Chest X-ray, AP view. Patient: 72 years old, sex F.
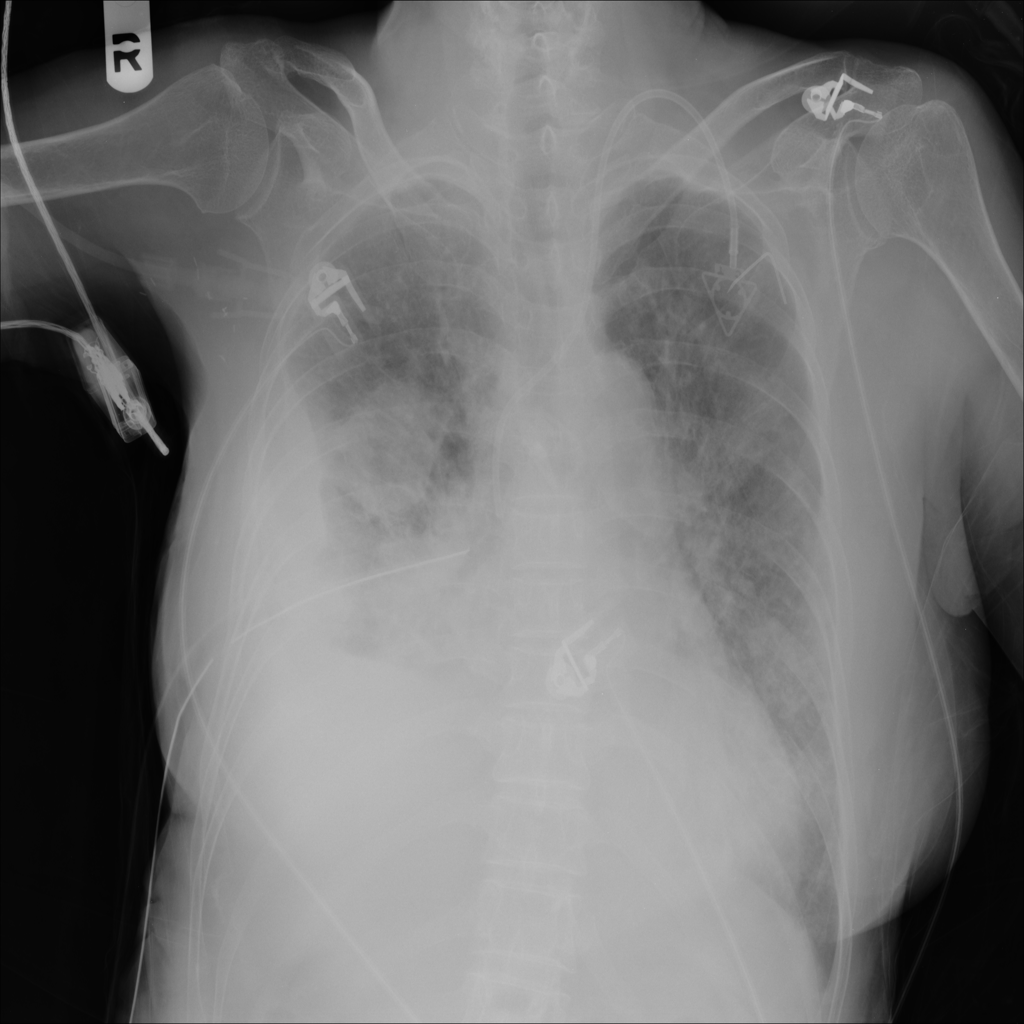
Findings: Effusion, Infiltration